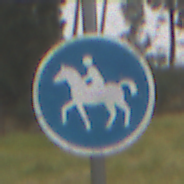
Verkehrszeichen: Reitweg
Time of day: MorningAfternoon
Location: Outdoor (Nature)
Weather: Overcast
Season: NotSpecified
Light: Natural